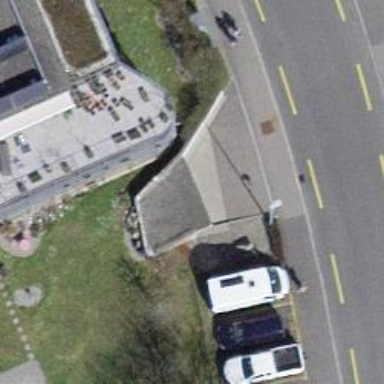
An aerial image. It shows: Parking entrance.